Question: I realize this might be more of a math problem.
To draw the lines for my rectangles I need to solve for their corners.
I have a rectangle center at (x,y) With a defined Width and Height.

To find the blue points on a non rotated rectangle on top (angle = 0)
It is
'UL = (x-Width/2),(y+height/2)'
'UR = (x+Width/2),(y+height/2)'
'LR = (x+Width/2),(y-height/2)'
'LL = (x-Width/2),(y-height/2)'
How do I find the points if the angle isn't 0?
Thanks in advance.
---
Update: although I have (0,0) in my picture as the center point most likely the center point won't be at that location.
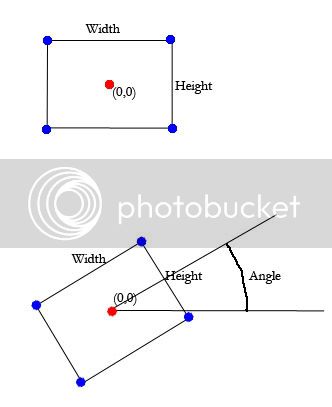
Answer: First transform the centre point to 0,0
X' = X-x
Y' = Y-y
Then rotate for an angle of A
X'' = (X-x) * cos A - (Y-y) * sin A
Y'' = (Y-y) * cos A + (X-x) * sin A
Again transform back the centre point to x,y
X''' = (X-x) * cos A - (Y-y) * sin A + x
Y''' = (Y-y) * cos A + (X-x) * sin A + y
Hence compute for all 4 points of (X,Y) with following transformation
X''' = (X-x) * cos A - (Y-y) * sin A + x
Y''' = (Y-y) * cos A + (X-x) * sin A + y
where x, y are the centre points of rectangle and X,Y are the corner points
You have n't defined correctly even the corner points when Angle is 0 as I have given in the comments.
After substituting you will get
'''
UL = x + ( Width / 2 ) * cos A - ( Height / 2 ) * sin A , y + ( Height / 2 ) * cos A + ( Width / 2 ) * sin A
UR = x - ( Width / 2 ) * cos A - ( Height / 2 ) * sin A , y + ( Height / 2 ) * cos A - ( Width / 2 ) * sin A
BL = x + ( Width / 2 ) * cos A + ( Height / 2 ) * sin A , y - ( Height / 2 ) * cos A + ( Width / 2 ) * sin A
BR = x - ( Width / 2 ) * cos A + ( Height / 2 ) * sin A , y - ( Height / 2 ) * cos A - ( Width / 2 ) * sin A
'''
I think this suits your solution.